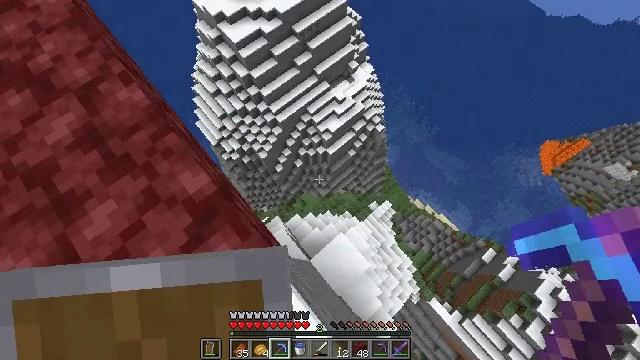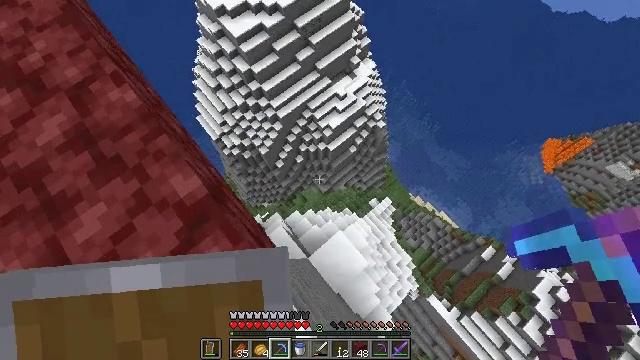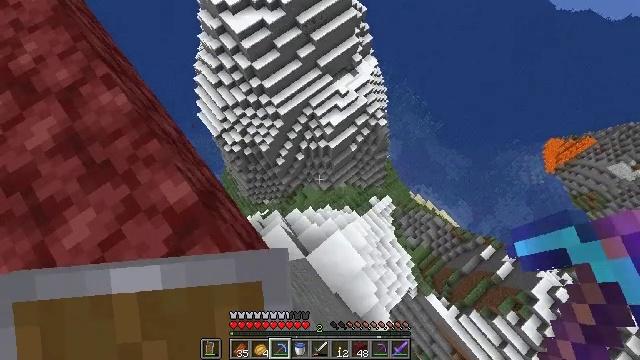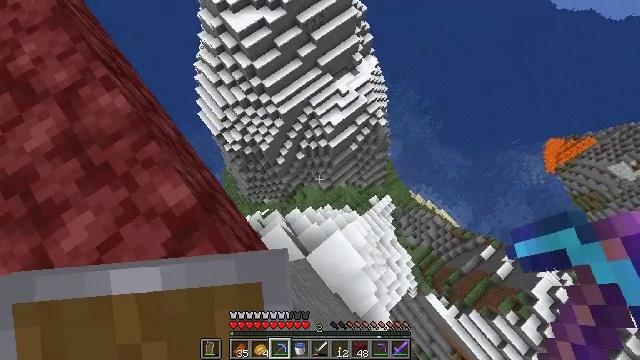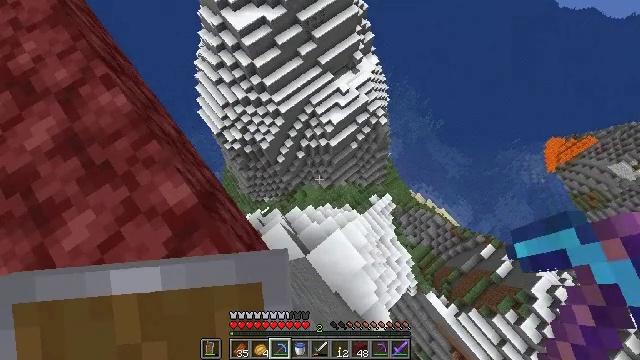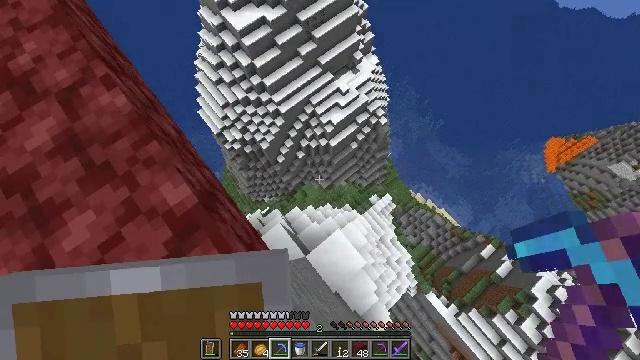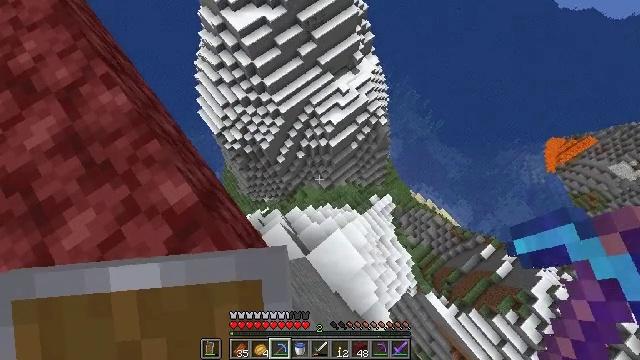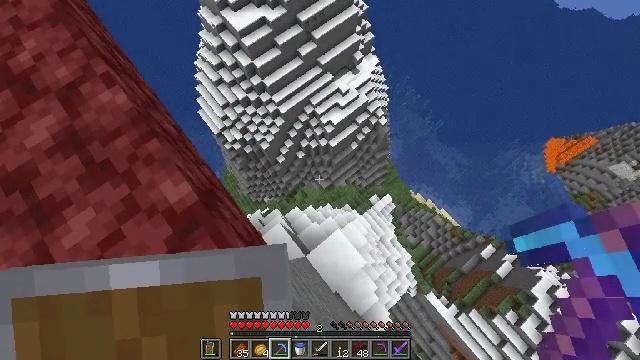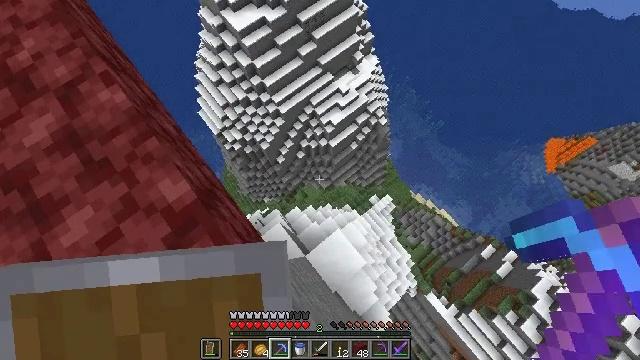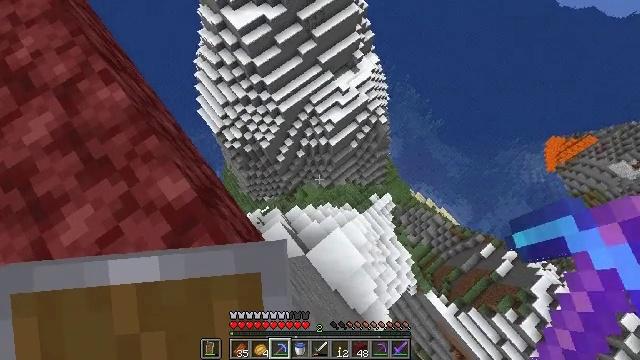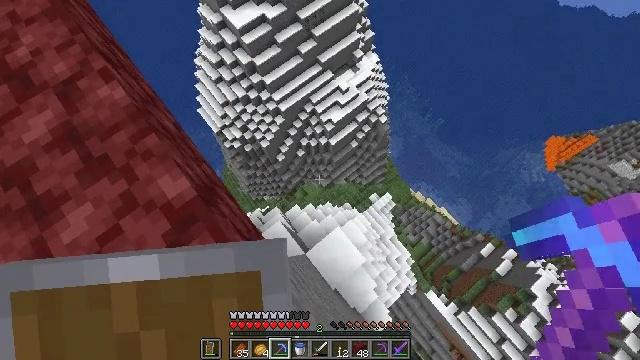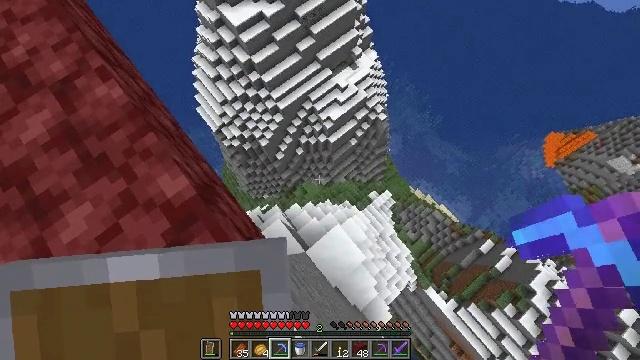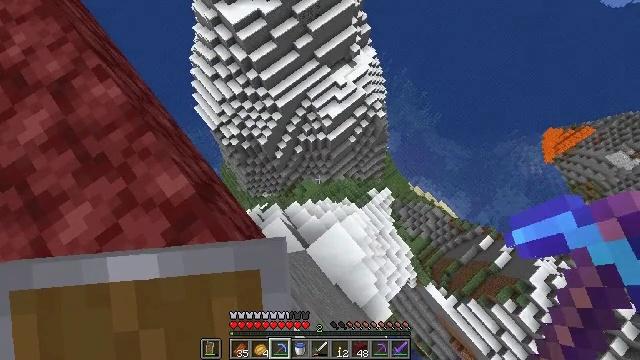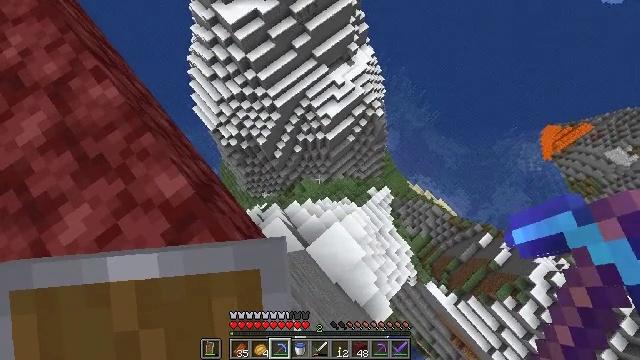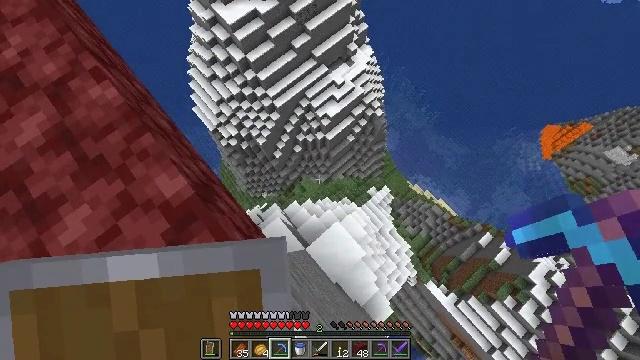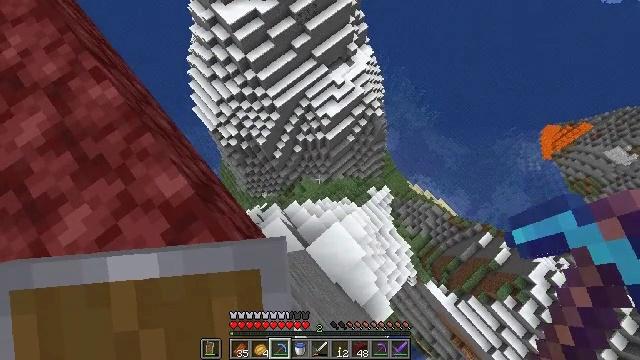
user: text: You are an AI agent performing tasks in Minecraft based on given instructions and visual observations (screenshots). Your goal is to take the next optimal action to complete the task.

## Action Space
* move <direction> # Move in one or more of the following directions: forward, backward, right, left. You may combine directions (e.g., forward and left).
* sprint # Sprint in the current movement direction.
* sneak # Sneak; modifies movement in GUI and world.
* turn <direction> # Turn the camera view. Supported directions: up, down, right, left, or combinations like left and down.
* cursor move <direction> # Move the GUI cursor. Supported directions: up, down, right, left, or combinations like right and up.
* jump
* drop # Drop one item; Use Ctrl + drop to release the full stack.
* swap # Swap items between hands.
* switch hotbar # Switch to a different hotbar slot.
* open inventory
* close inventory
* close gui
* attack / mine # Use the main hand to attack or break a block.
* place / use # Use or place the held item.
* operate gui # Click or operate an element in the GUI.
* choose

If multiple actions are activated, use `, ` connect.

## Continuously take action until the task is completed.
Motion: motion action
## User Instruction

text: Break the ice to collect it.
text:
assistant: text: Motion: move forward and move right, sneak
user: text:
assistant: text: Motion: move forward and move right, sneak
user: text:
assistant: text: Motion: move forward and move right, sneak
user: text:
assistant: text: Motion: move forward and move right, sneak
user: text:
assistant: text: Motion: sneak
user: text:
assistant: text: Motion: sneak
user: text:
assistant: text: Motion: sneak
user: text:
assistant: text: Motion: sneak
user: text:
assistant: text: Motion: sneak
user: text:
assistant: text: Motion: sneak
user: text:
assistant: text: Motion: sneak
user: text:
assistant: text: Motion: sneak
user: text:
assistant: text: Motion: sneak
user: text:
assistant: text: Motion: sneak
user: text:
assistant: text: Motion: sneak
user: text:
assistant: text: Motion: sneak
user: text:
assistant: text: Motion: sneak
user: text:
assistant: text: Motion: sneak
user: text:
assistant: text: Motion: sneak
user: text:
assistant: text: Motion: sneak
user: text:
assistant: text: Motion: sneak
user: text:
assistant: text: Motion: sneak
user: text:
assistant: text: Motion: sneak
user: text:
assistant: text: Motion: sneak
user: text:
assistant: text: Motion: sneak
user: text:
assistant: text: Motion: sneak
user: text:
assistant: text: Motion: sneak
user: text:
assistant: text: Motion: move forward, sneak
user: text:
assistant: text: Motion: move forward, sneak
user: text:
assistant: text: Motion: move forward, sneak